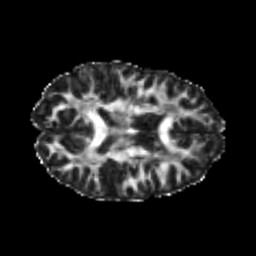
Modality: FA
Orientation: axial
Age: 26
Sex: female
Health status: healthy
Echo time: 0.074 s